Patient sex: F
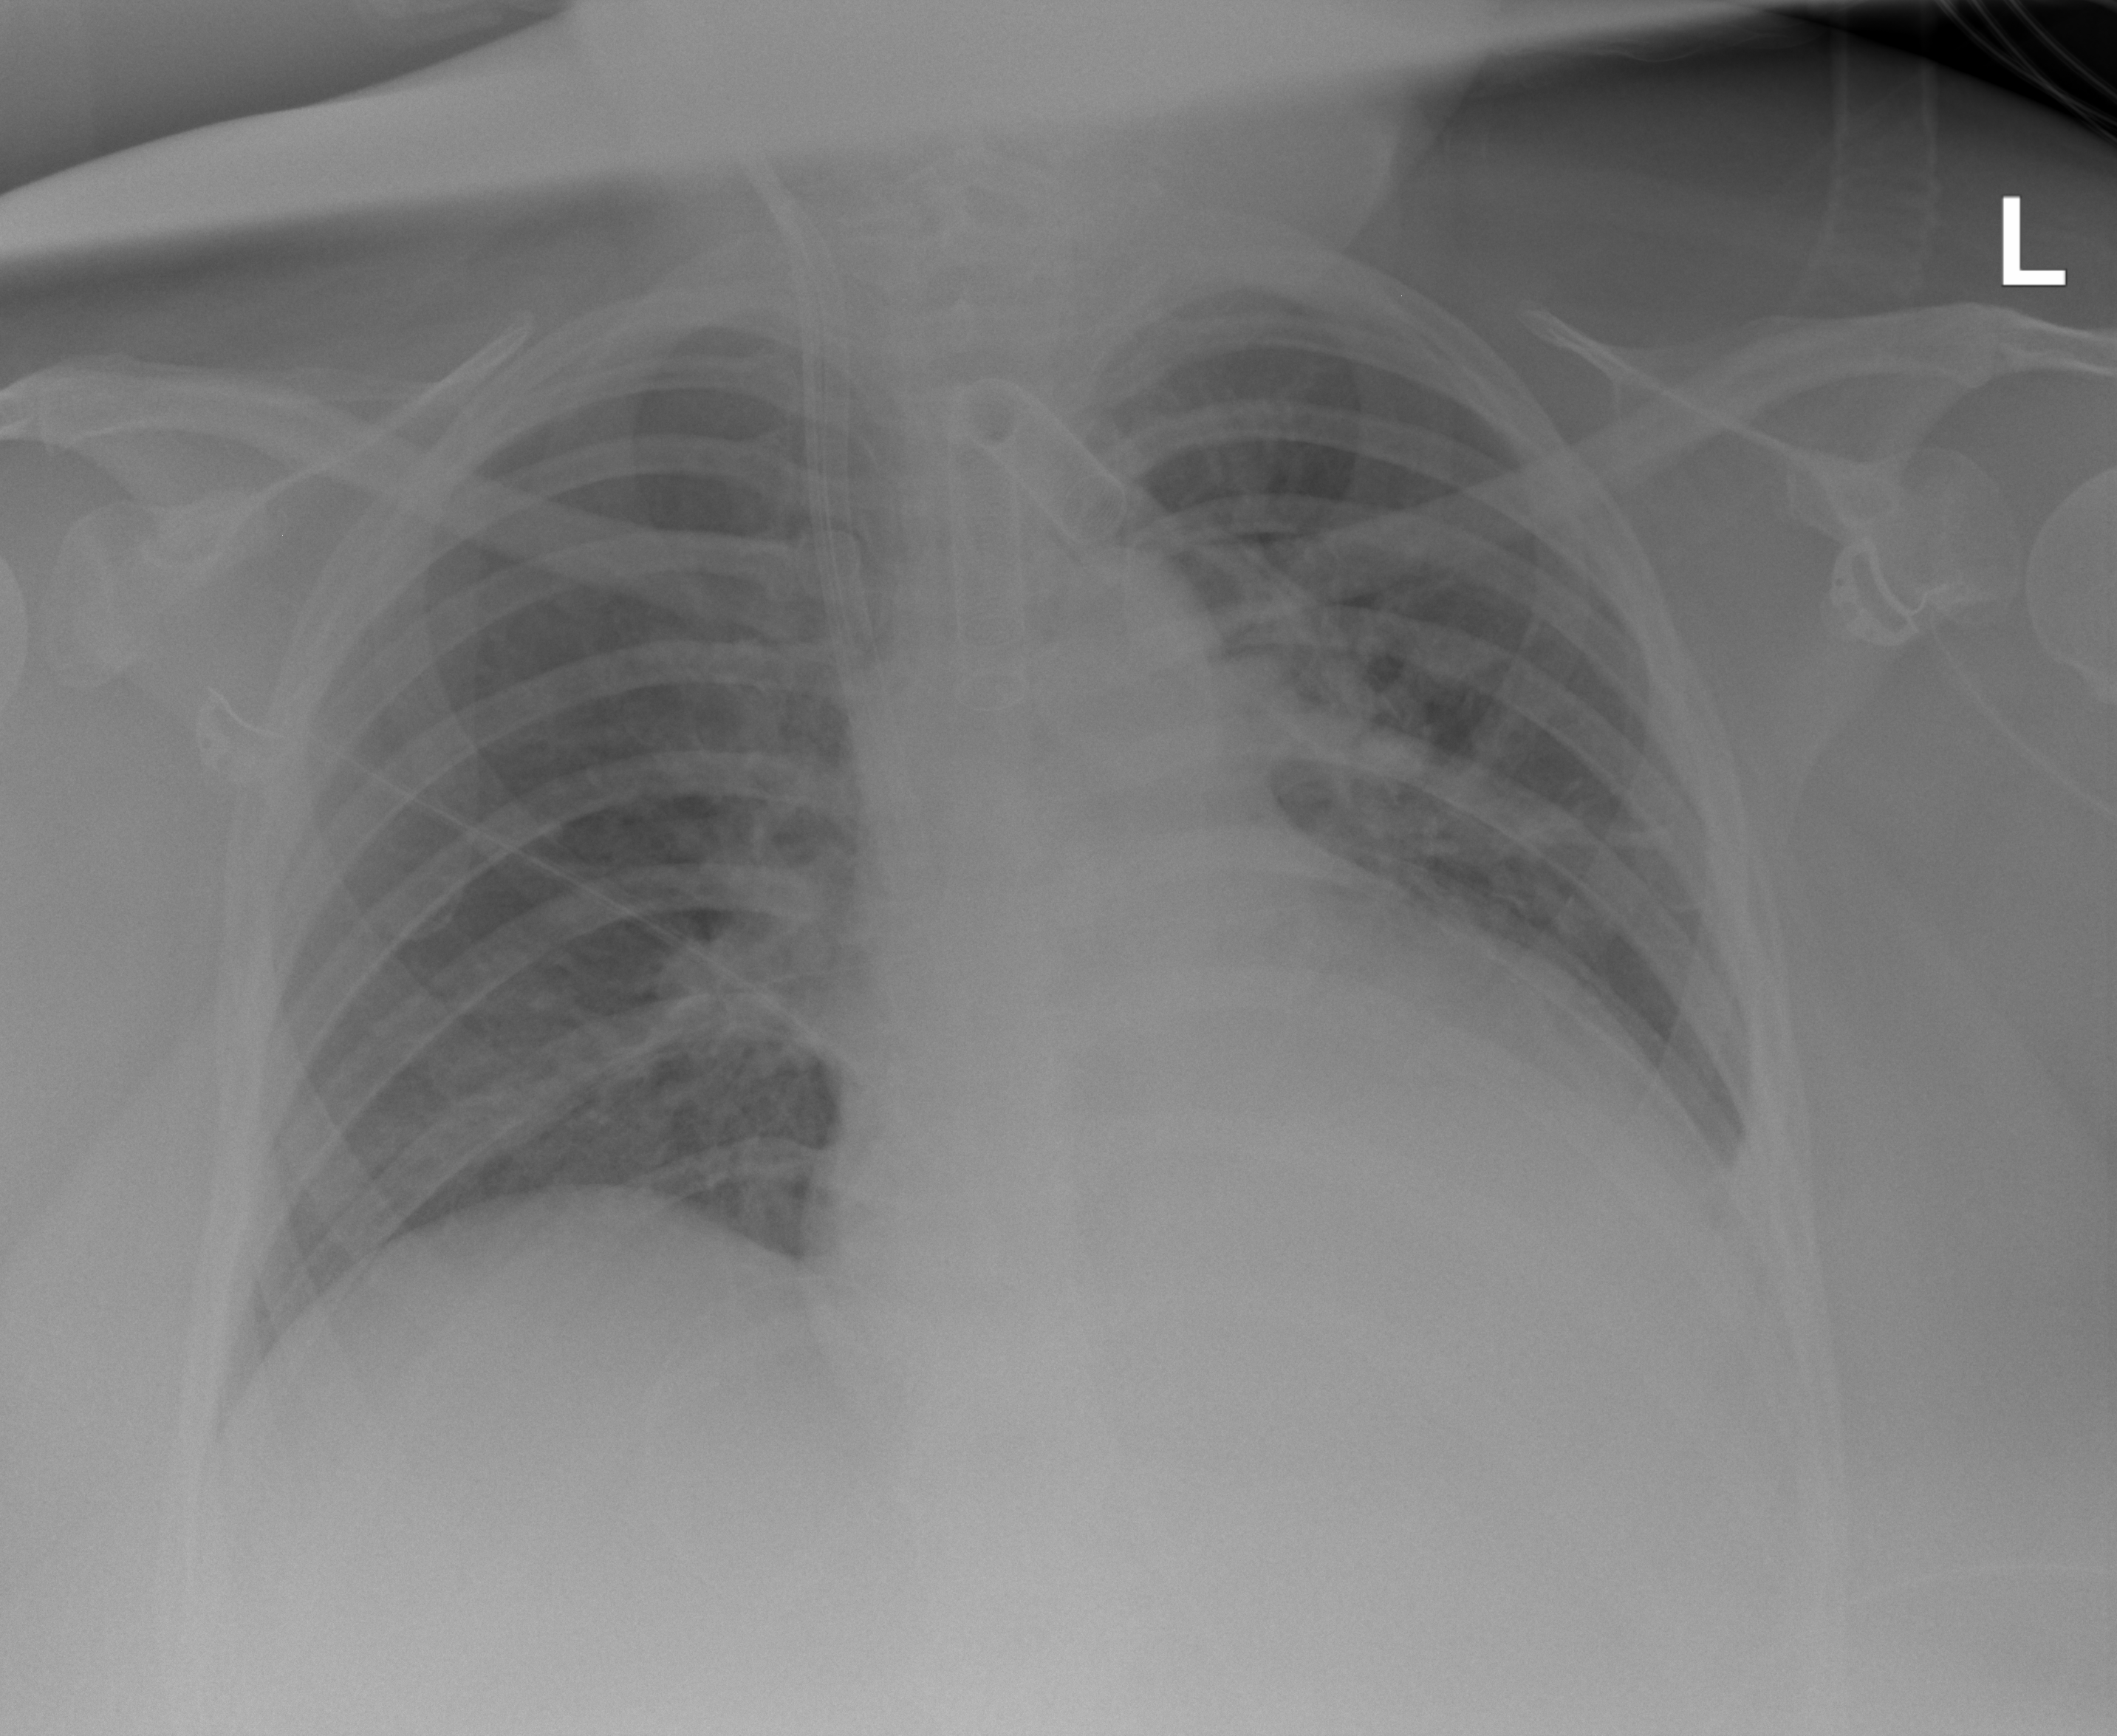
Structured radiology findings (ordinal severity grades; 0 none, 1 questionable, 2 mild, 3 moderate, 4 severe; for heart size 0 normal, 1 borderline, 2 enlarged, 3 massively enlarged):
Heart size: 2
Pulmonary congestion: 2
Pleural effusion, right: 0
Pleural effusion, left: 1
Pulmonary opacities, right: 0
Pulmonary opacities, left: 0
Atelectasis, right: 0
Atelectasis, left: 2